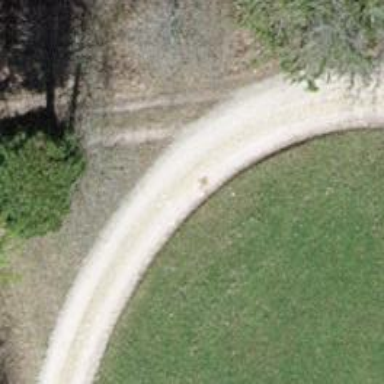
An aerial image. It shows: Track with grade 2 gravel surface.